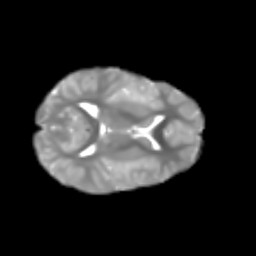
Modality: T2w
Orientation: axial
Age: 5
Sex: female
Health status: healthy